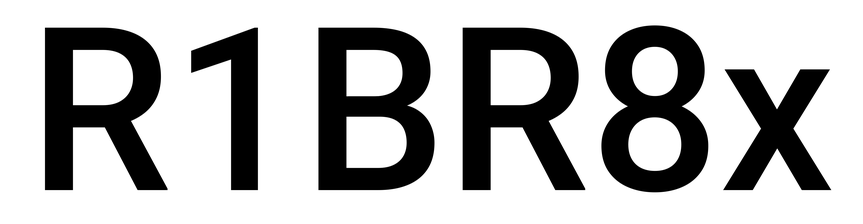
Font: Roboto_Medium